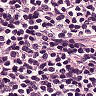
Metastatic tissue present: no